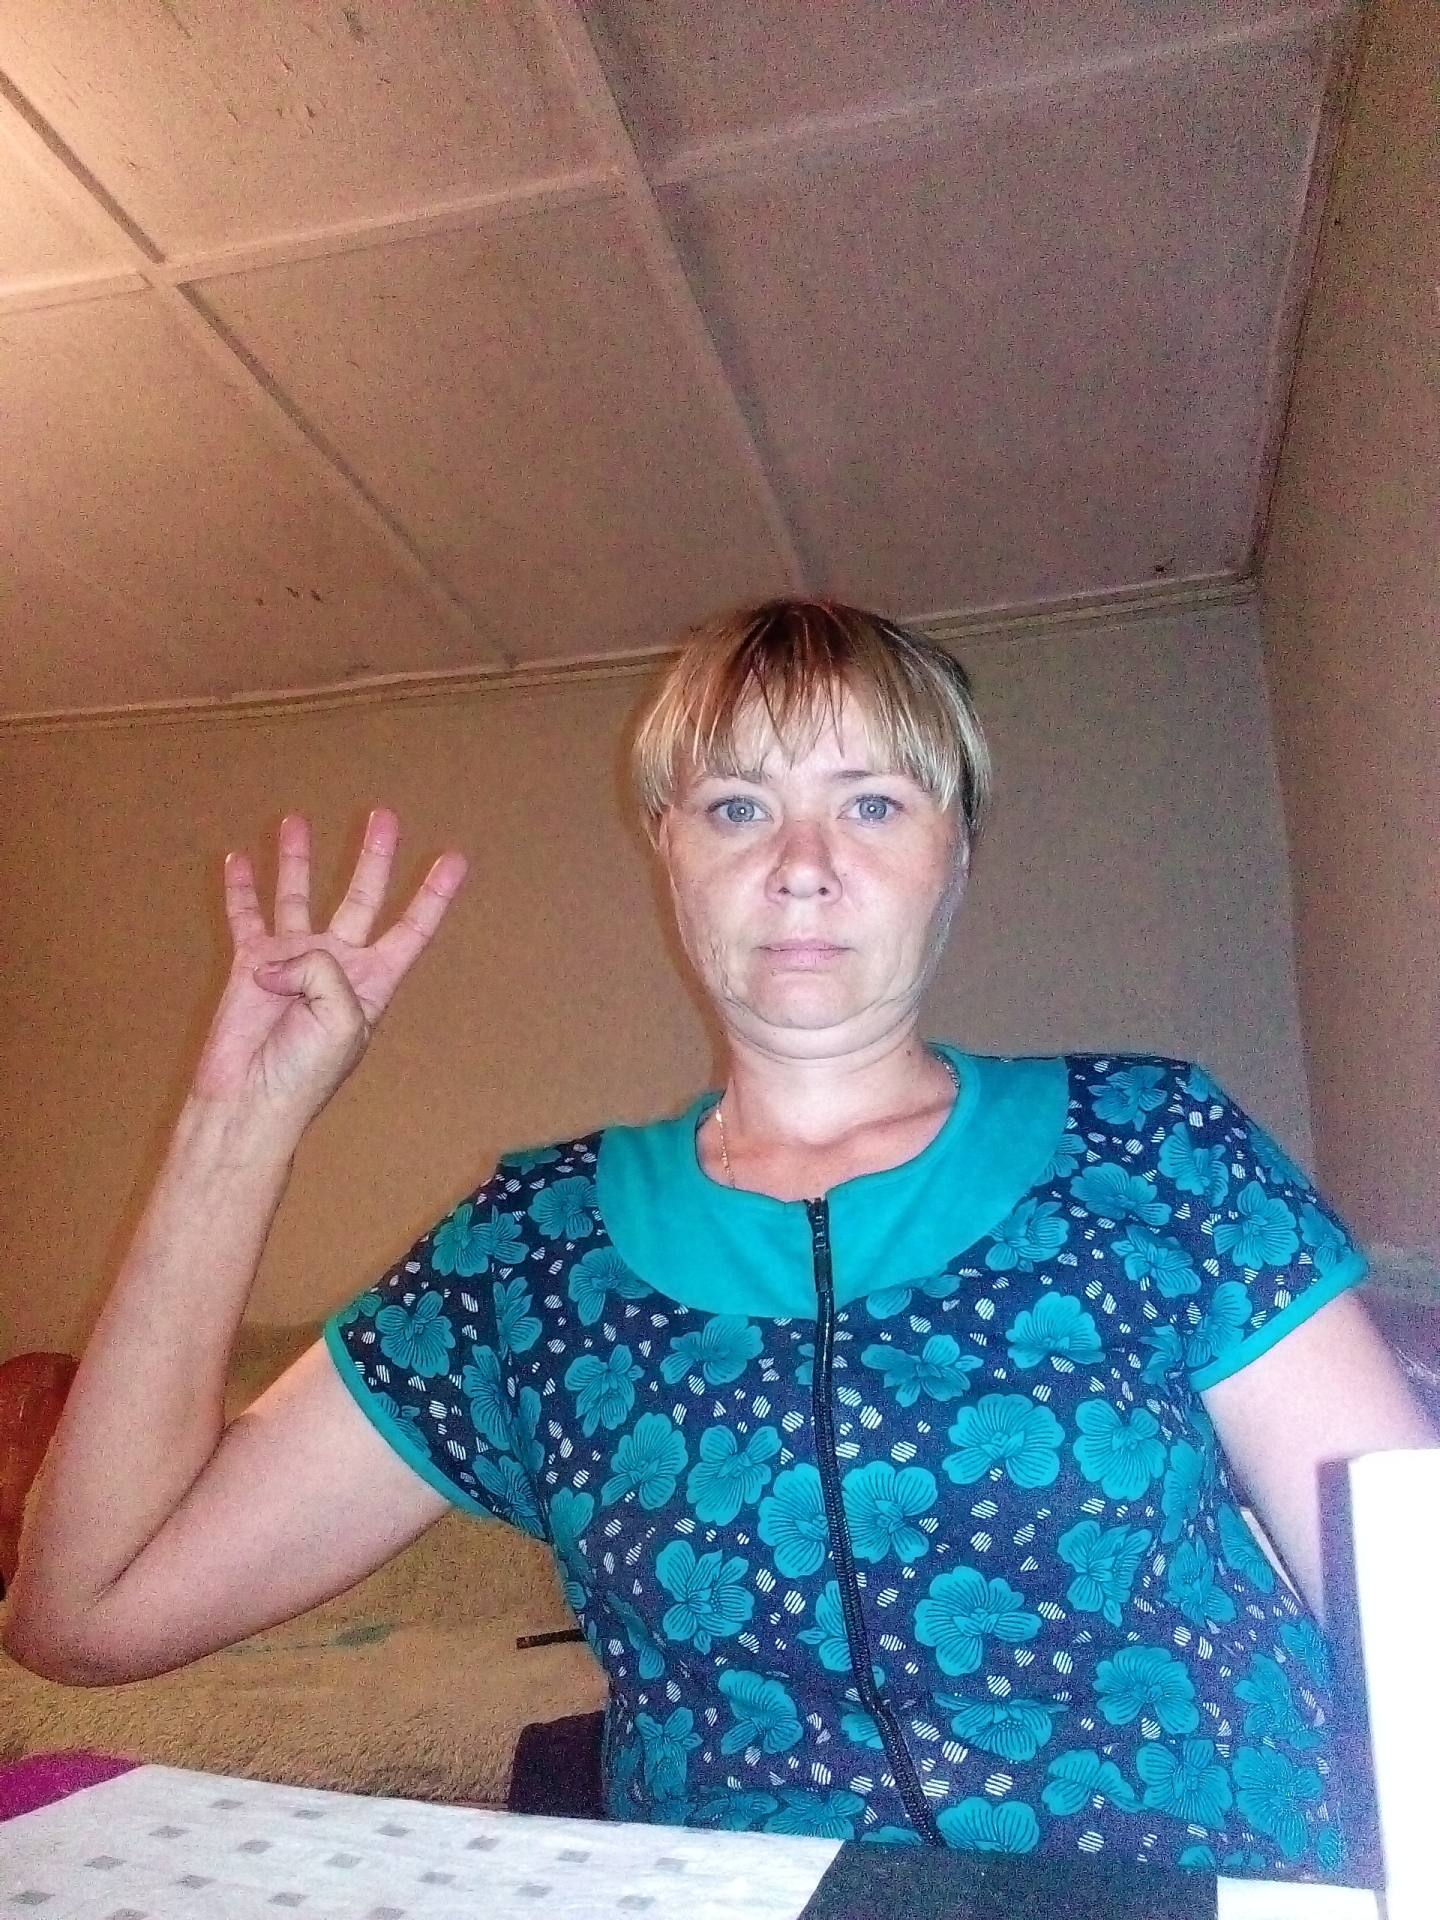
Label: noise